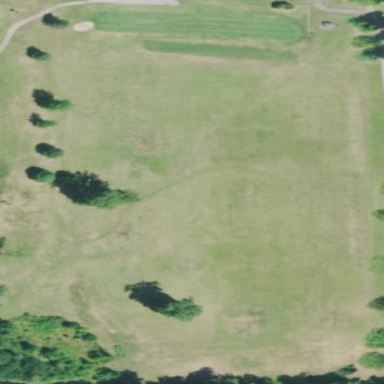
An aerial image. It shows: Grassy area used as driving range for golf.